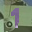
Label: 1